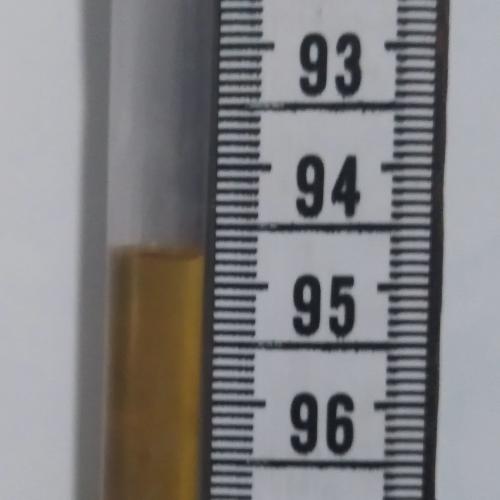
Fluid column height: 94.8 cm